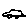
Label: car